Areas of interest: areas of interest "Fulingyuan"
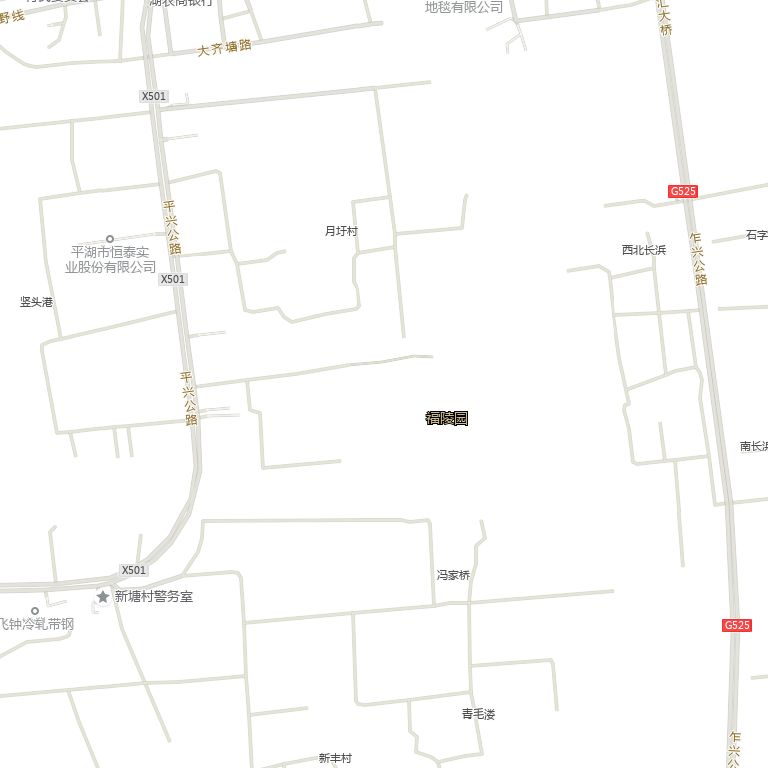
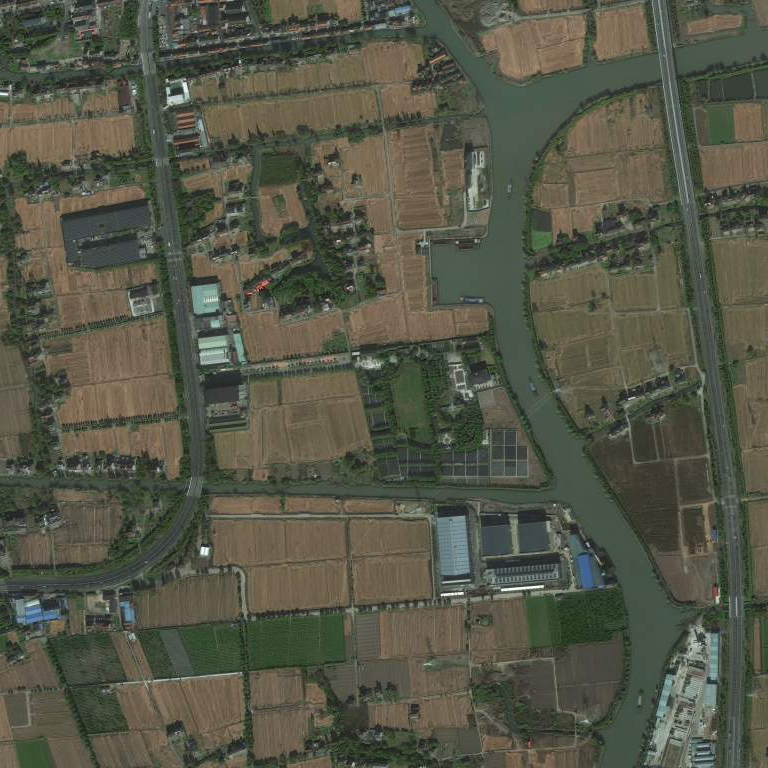